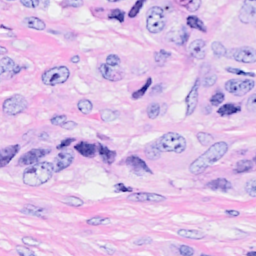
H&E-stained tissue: Breast